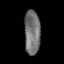
Tissue: prostate
Cell type: Myeloid cells
Senescence score: 0.227
Nuclear area (px): 692
Mean DAPI intensity: 113.945